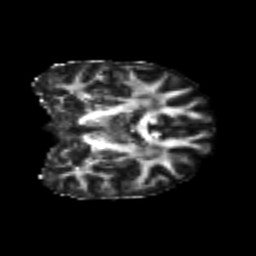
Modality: FA
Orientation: coronal
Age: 23
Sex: female
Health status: healthy
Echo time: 0.074 s